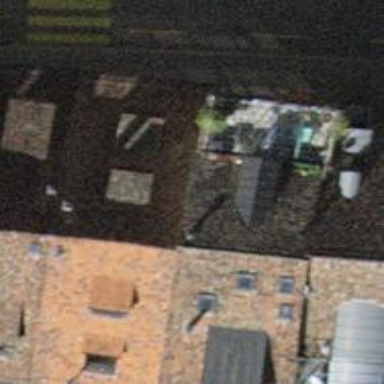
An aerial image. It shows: Residential building with gabled roof. The brown roof is oriented across the building.